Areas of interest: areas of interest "Commercial service"
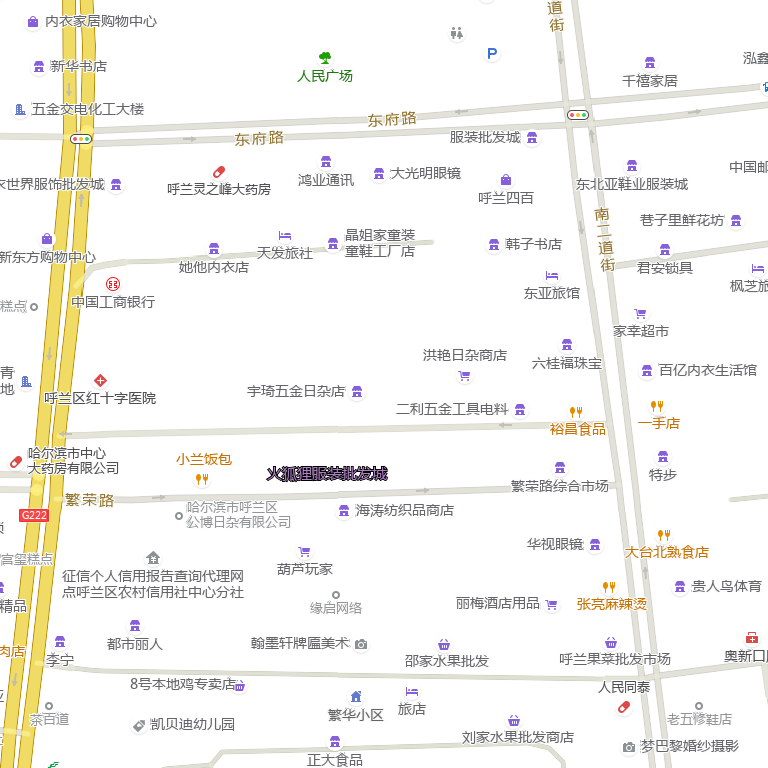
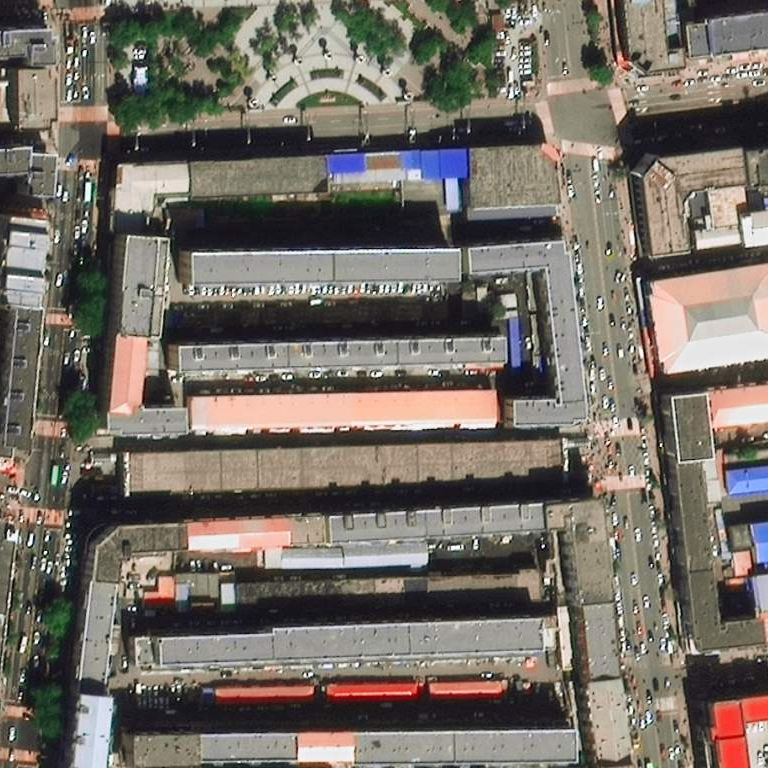